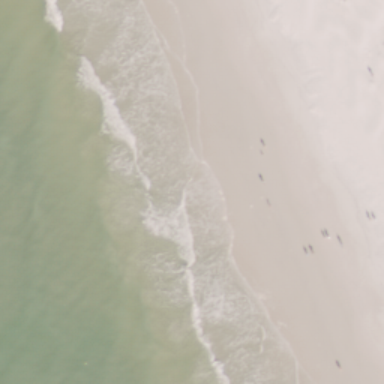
This is a beach with blue-green sea and white sand .